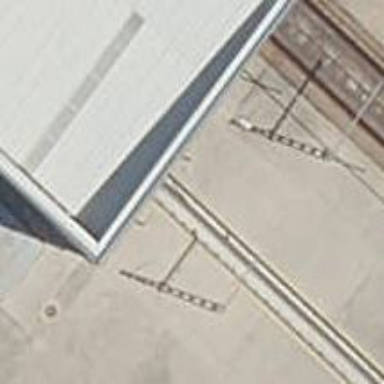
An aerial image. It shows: Yard with electrified contact line.